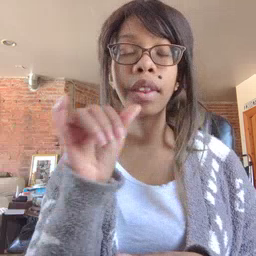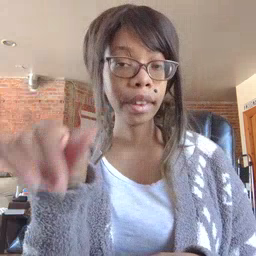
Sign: that